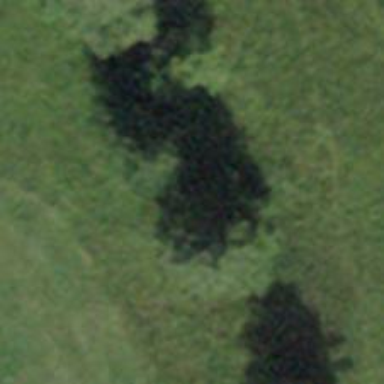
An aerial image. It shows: Row of trees in natural setting.